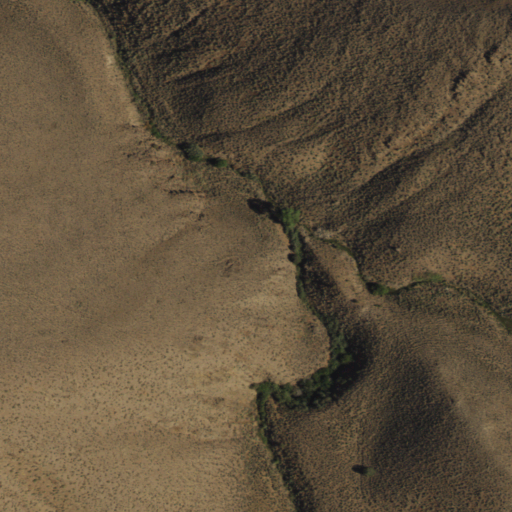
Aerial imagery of valley in Nevada named South Fork Long Canyon containing only shrub